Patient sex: M
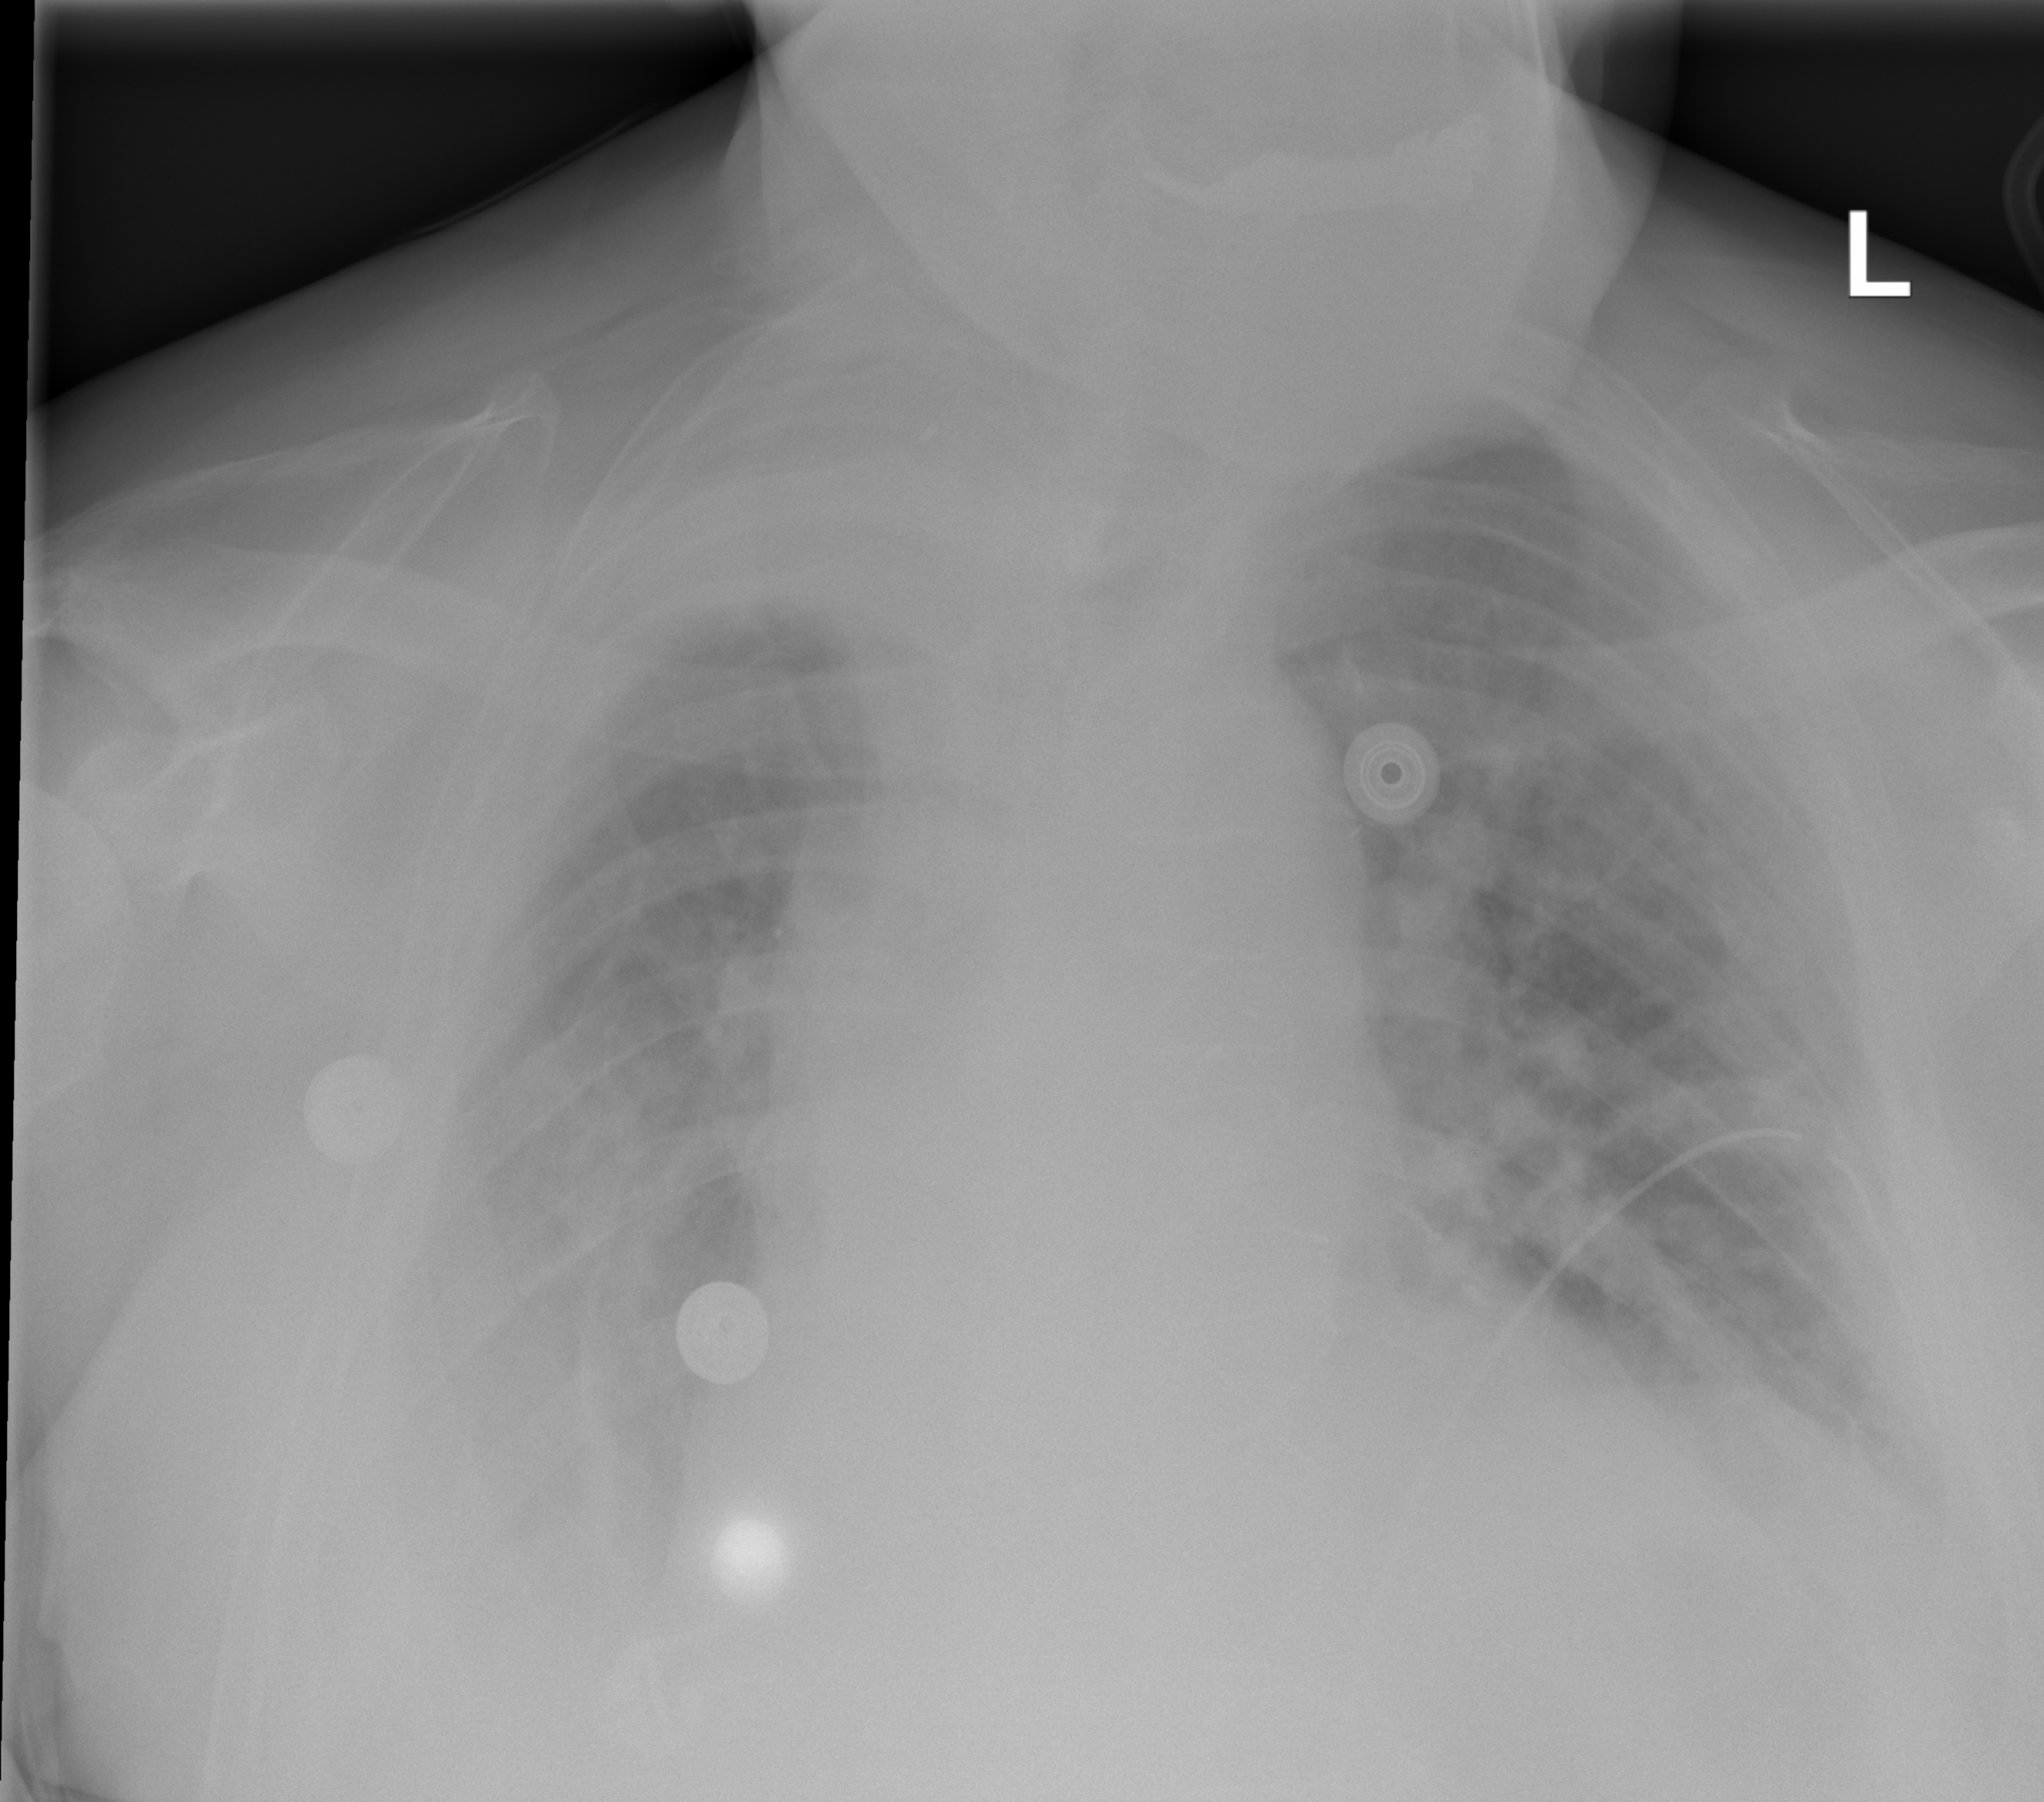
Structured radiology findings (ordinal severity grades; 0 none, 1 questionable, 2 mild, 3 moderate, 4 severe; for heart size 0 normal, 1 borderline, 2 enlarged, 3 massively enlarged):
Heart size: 2
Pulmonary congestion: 3
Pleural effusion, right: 3
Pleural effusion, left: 2
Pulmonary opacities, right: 2
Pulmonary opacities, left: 2
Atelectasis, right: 2
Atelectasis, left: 2